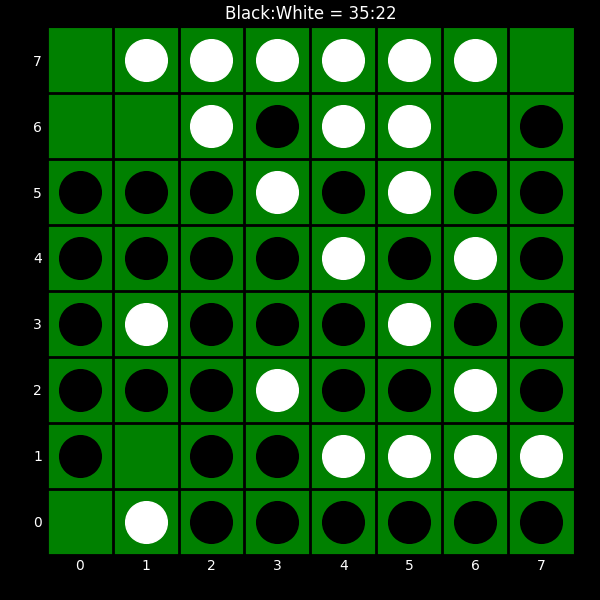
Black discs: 35
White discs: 22